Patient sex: M
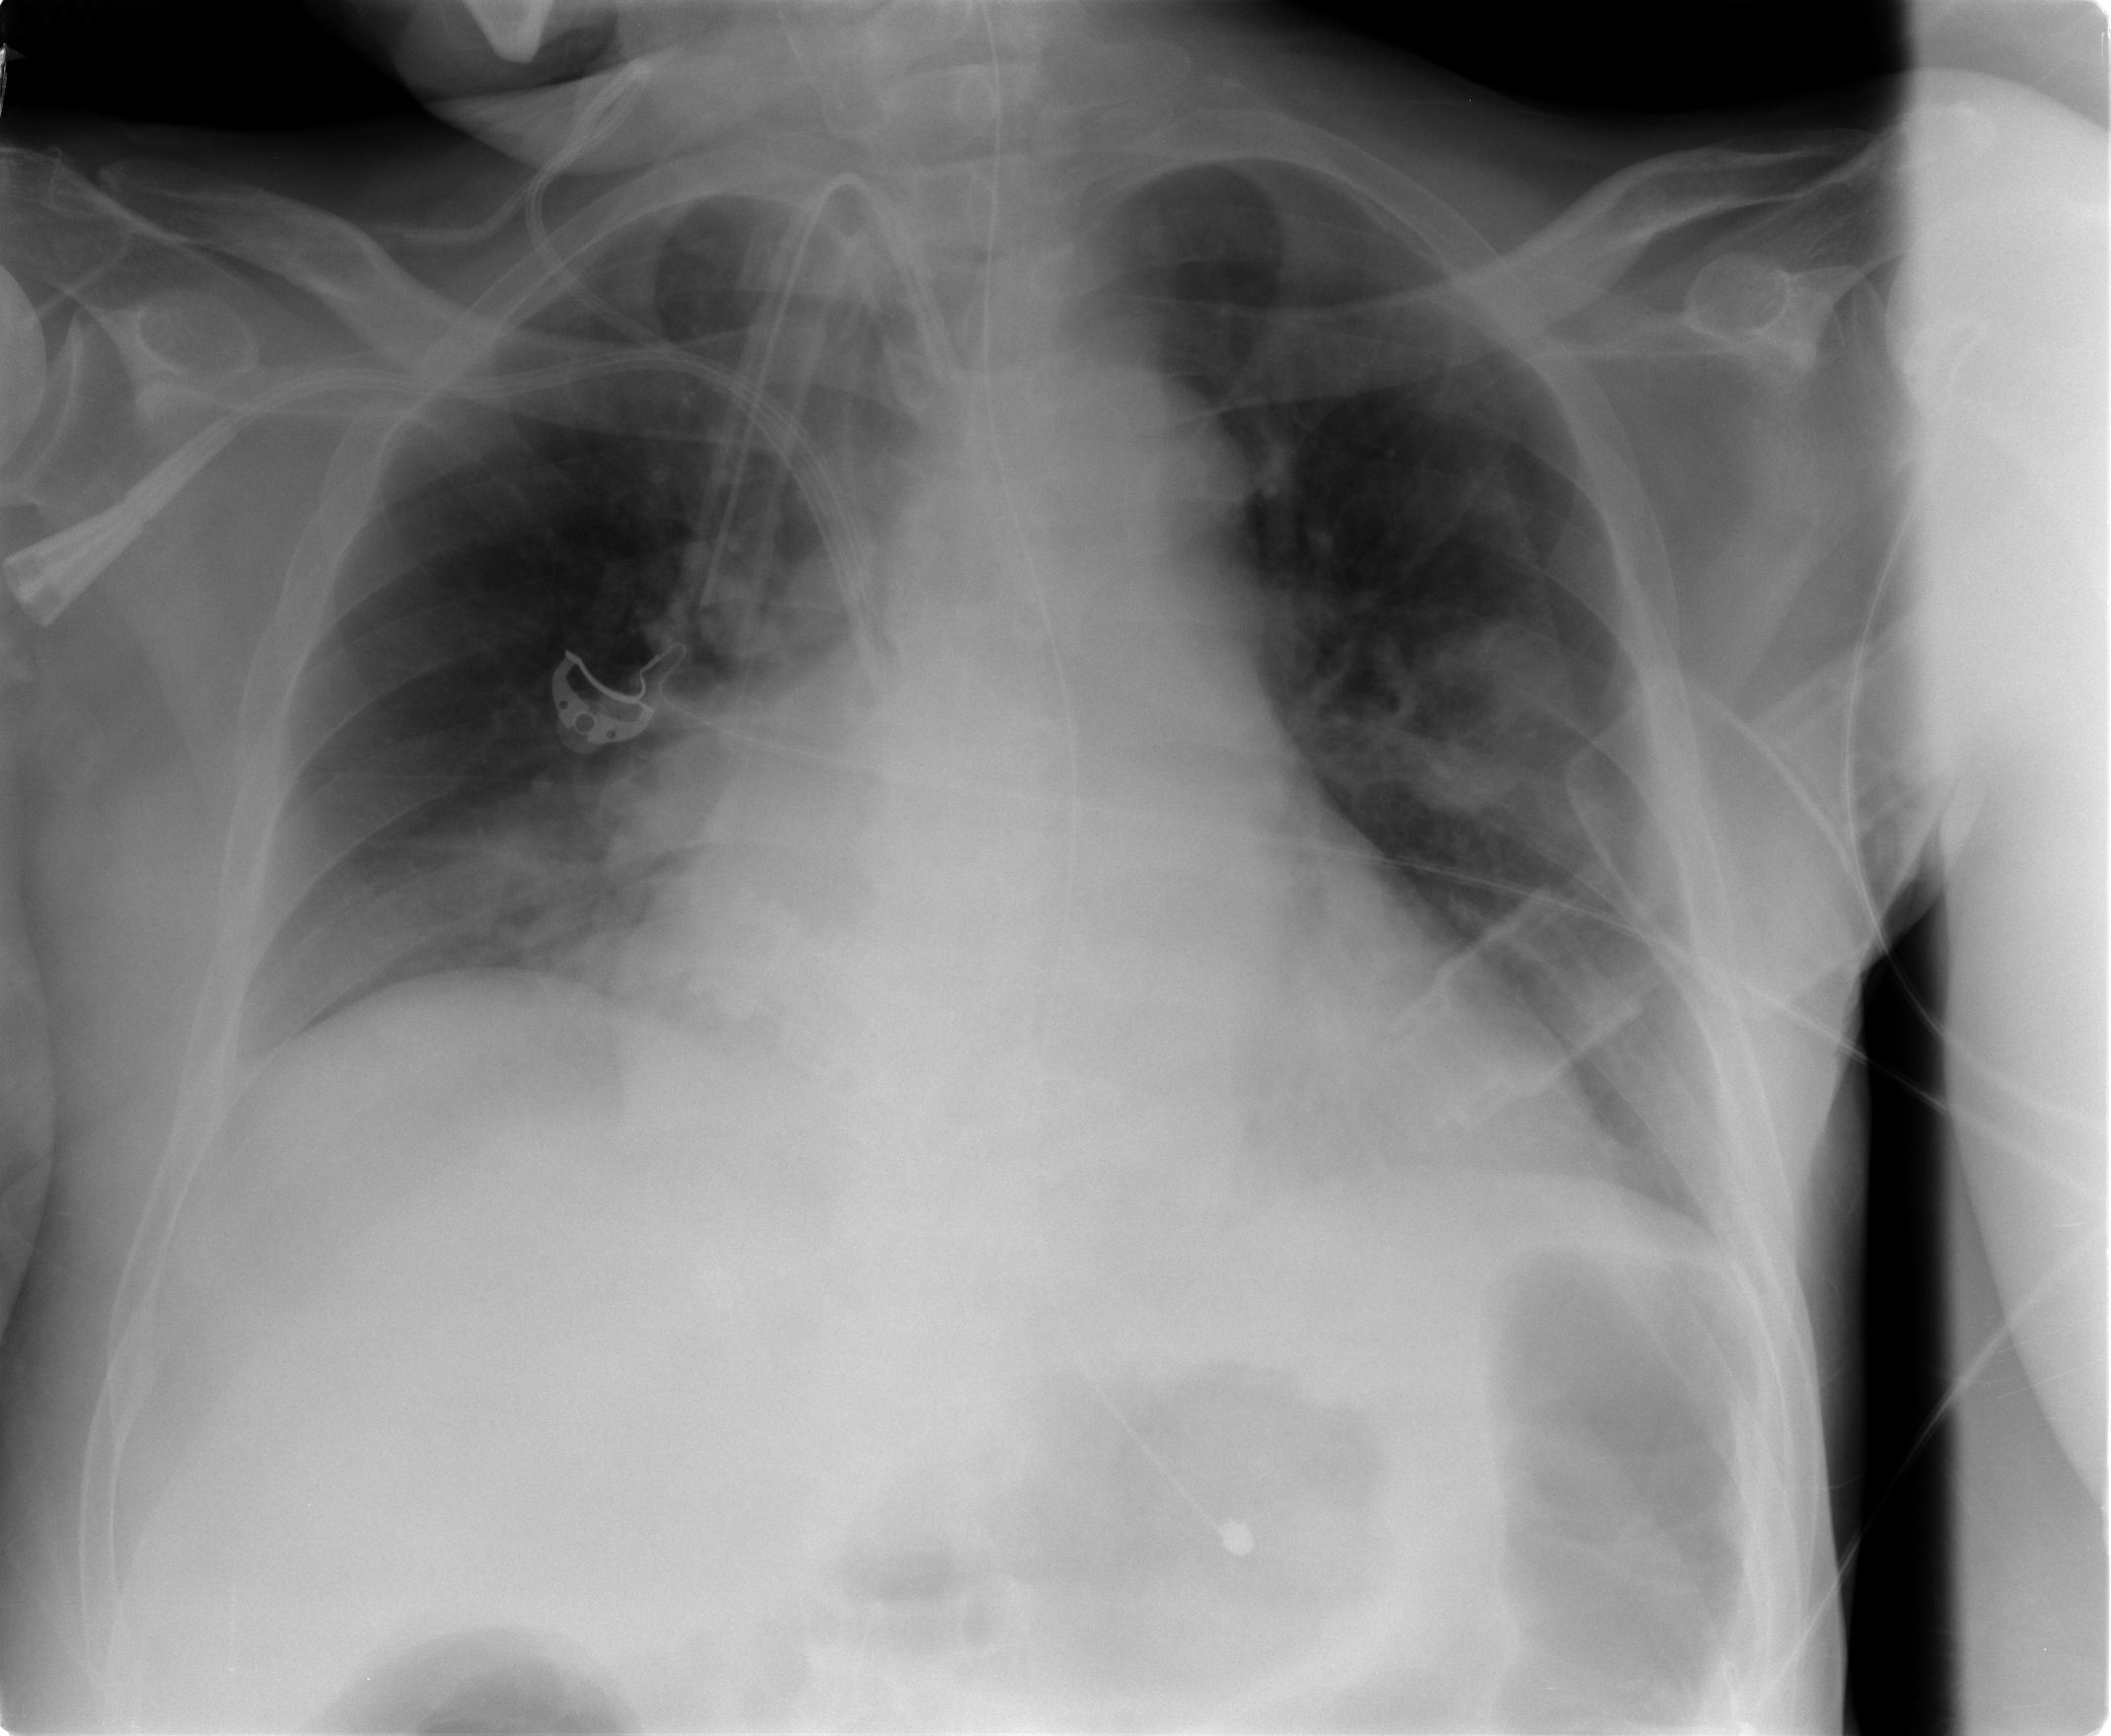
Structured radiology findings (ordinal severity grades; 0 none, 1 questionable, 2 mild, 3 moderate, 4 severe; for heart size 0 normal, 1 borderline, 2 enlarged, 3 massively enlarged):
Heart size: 2
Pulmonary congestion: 1
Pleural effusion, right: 0
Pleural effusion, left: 0
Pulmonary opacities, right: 1
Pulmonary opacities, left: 0
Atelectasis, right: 2
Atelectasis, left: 0